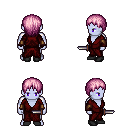
a pixel art fantasy rpg character, male body template, dark elf, purple skin, red robe, teal pants, pink plain hairstyle, leather bracers, black shoes, dagger, four views (front, back, left, right), 2x2 character sprite sheet, small pixel art, hard edges, no anti-aliasing